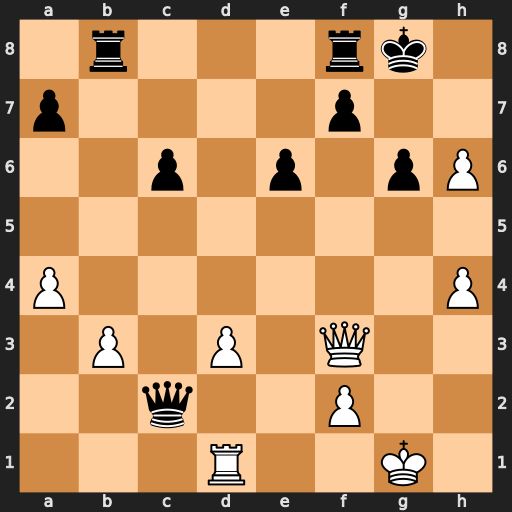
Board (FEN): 1r3rk1/p4p2/2p1p1pP/8/P6P/1P1P1Q2/2q2P2/3R2K1
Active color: w
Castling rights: -
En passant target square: -
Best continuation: Qf6 Qxd1+ Kh2 Qa1 d4 Qxd4 Qxd4 e5 Qxe5 f6 Qc7